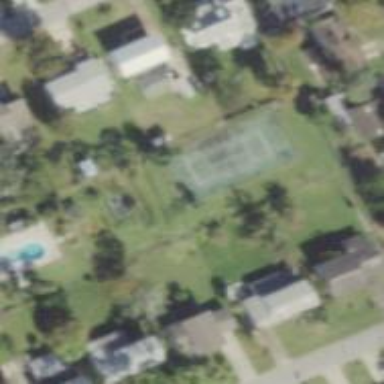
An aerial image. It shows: Tennis court in leisure pitch.